Question: I was tasked to make a basic Pegz game in C# as an assignment for school. The rules can be found here: <URL>. I'm not looking for a step by step how to build the game, but rather just how to get started. I'm fairly new to C# application development, but have a background in C# web development.
So far I have a flow control layout panel with a 5x5 grid of regular panels within it. Within each regular panel I have a picture box containing the image of the peg. All panels are full except one remains empty. See attached image for an example. In order to keep track of the 5x5 grid of panels I thought I would use a two dimensions BitArray that would hold the coordinates of the panel in the grid, and would be true if a peg exists or false if it does not.
My first question would be how do I go about tieing the grid to the array. In other words: how would I know that [0][0] of the array would represent the top left of the grid? I have the following constructor for the array 'BitArray[,] board = new BitArray[5,5];' I know that I will first have to cycle through the array and assign all but one of the values to true, but then I will need to take that data in the array and apply it to the Grid. The concept of how to bind that array to the grid is the part I am stuck at.
I appreciate any help.

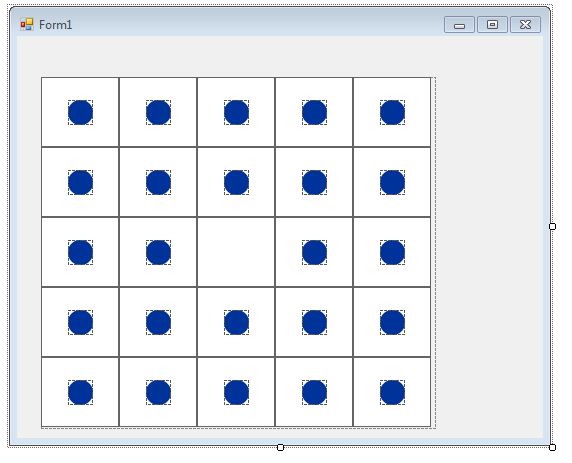
Answer: There are undoubtedly better ideas than this one, but nonetheless here's something to get you started...
Instead of making an array of bits, make an array of a class you create to represent a point which will also contain methods to set/unset the point. Then you could do something like MyGrid[x][y].Set();.
You might also look into using collections instead of arrays too. I rarely use arrays for anything anymore except low level or legacy type operations that require them.